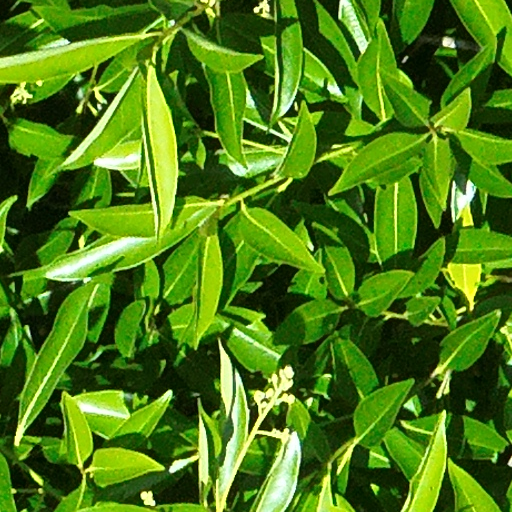
Species: Ocotea oblonga
GBIF accepted scientific name: Ocotea oblonga
Crown area (m\u00b2): 154.703